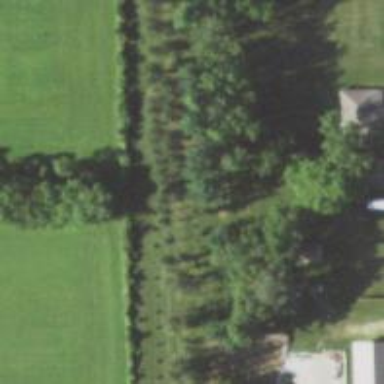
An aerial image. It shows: Row of trees in natural setting.